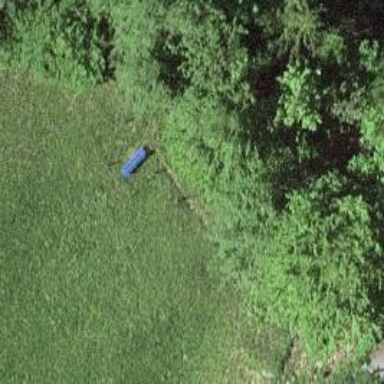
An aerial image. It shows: Bench for seating.